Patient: sex M, age 57
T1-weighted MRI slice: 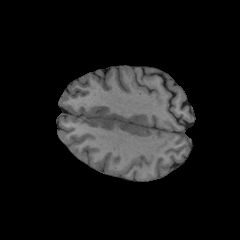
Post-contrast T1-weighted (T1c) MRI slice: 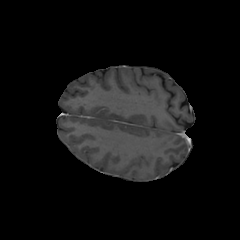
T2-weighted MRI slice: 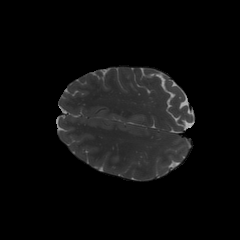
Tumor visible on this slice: yes
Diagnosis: Glioblastoma, IDH-wildtype
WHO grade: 4